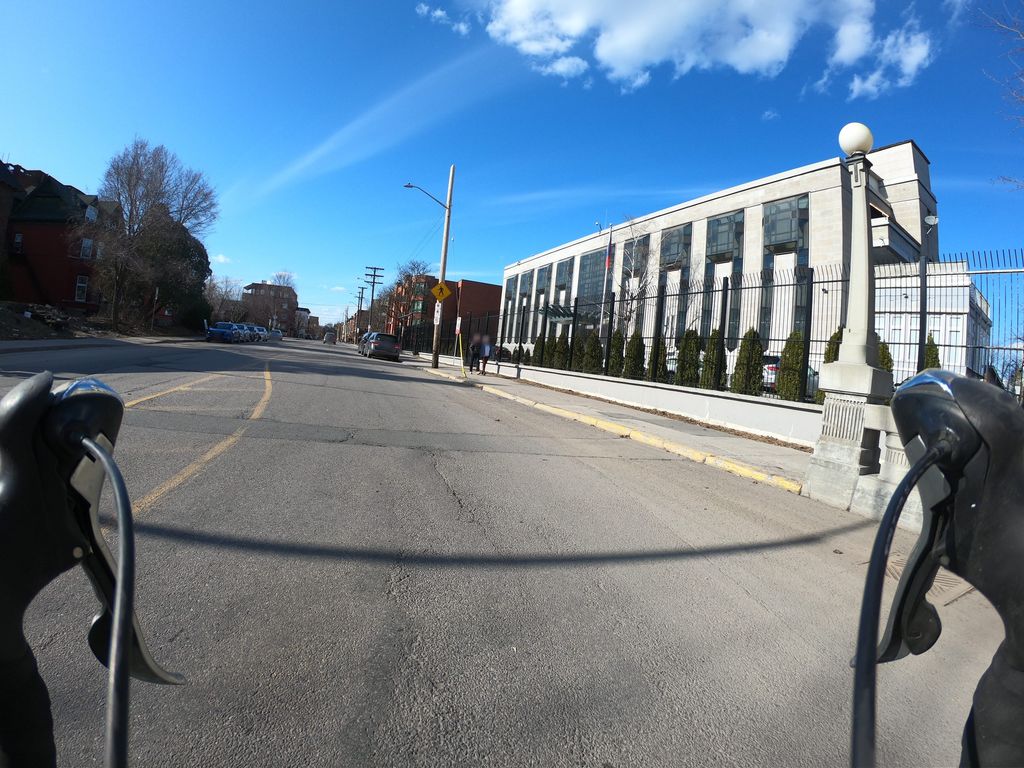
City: ottawa-gatineau